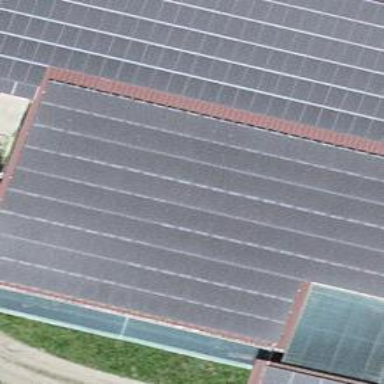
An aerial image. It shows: Solar power generator.